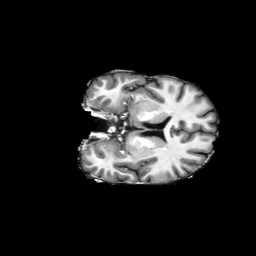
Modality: T1w
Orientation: coronal
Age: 44
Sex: male
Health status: ill